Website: bh-photo
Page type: cart
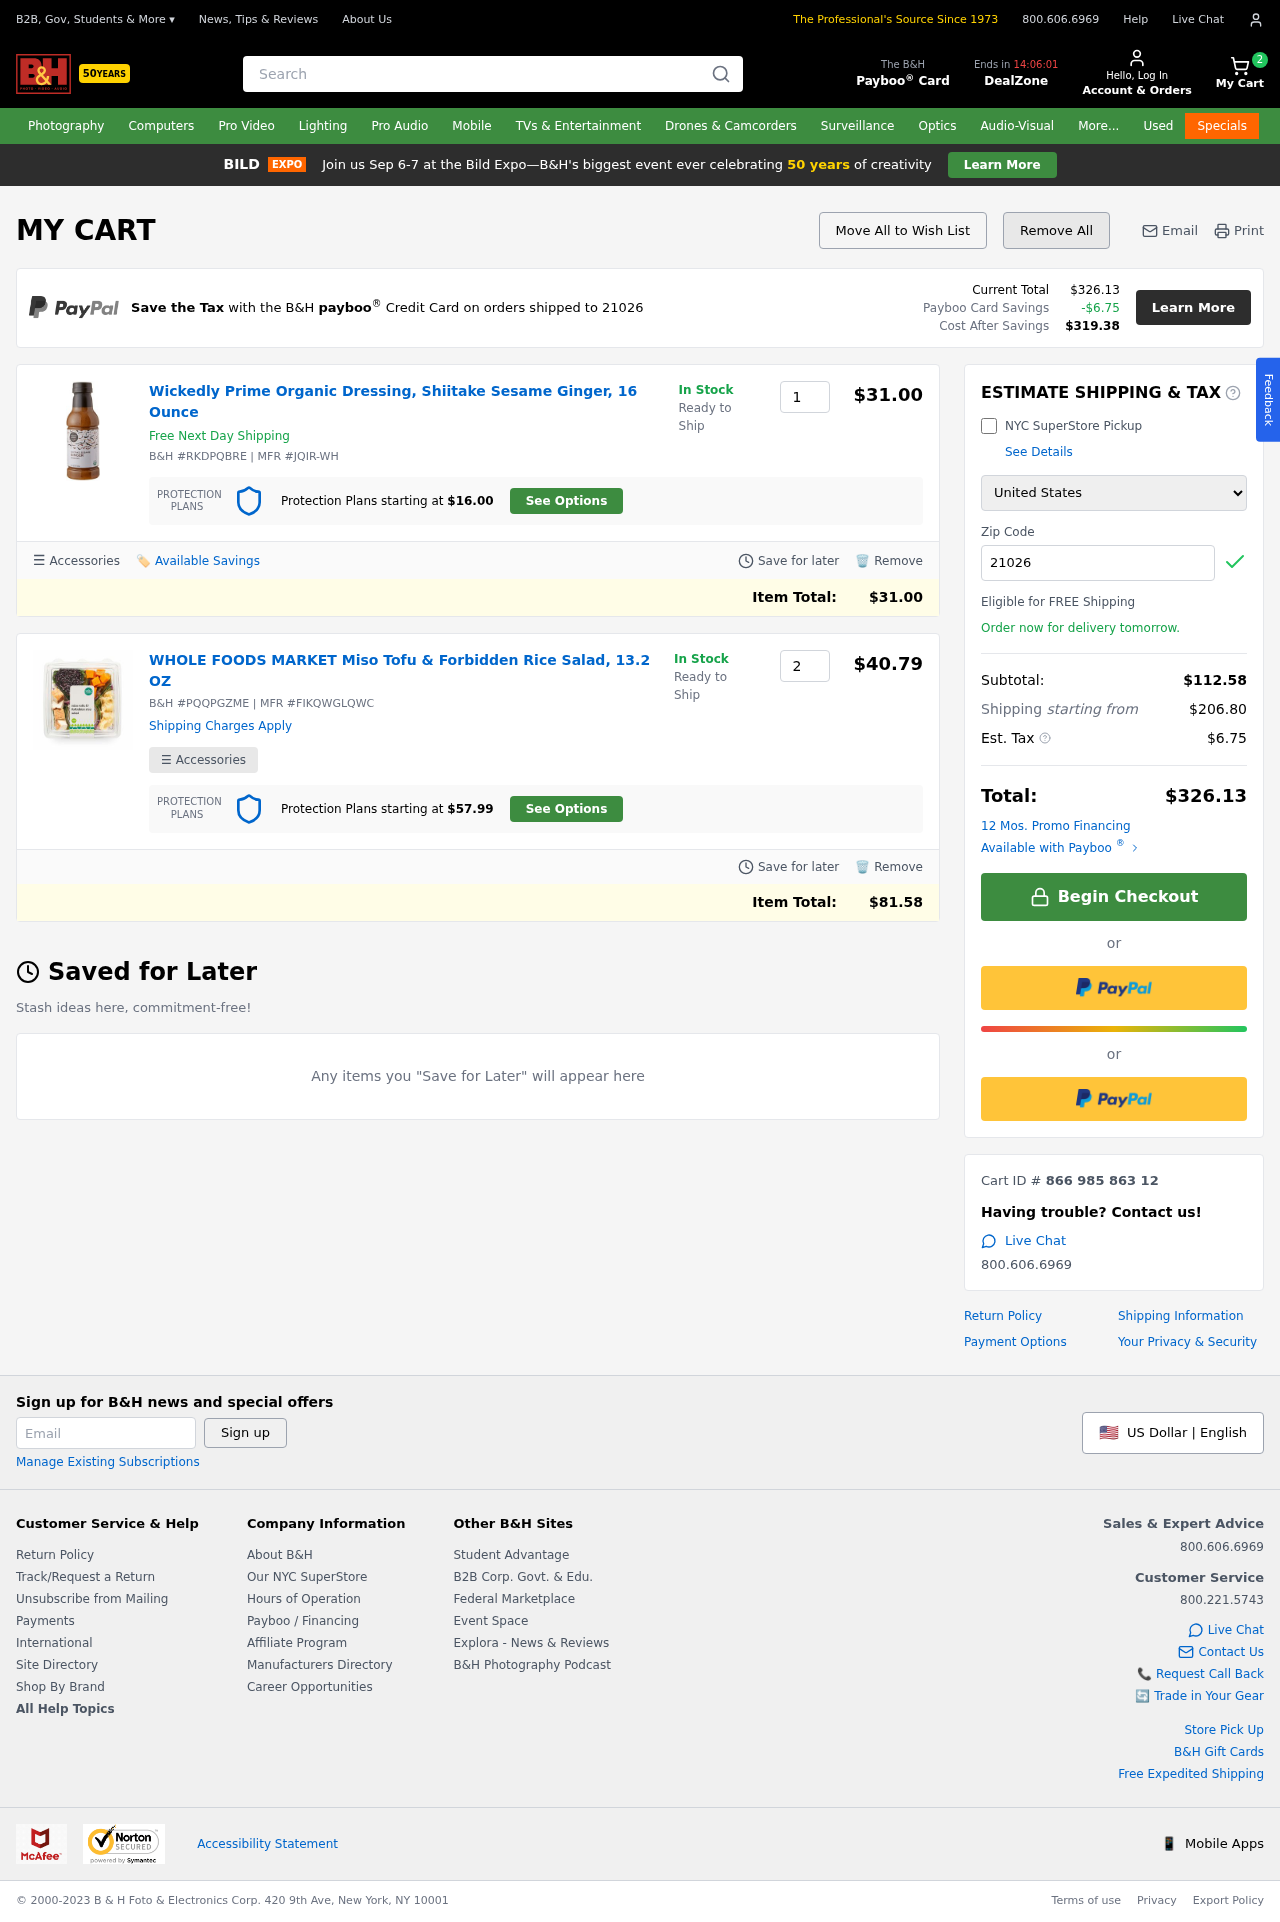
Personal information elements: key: PII_COUNTRY
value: United States
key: PII_POSTCODE
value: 21026
Product elements: key: PRODUCT1_NAME
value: Wickedly Prime Organic Dressing, Shiitake Sesame Ginger, 16 Ounce
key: PRODUCT1_PRICE
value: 31
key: PRODUCT1_QUANTITY
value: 1
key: PRODUCT2_NAME
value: WHOLE FOODS MARKET Miso Tofu & Forbidden Rice Salad, 13.2 OZ
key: PRODUCT2_PRICE
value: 40.79
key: PRODUCT2_QUANTITY
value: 2
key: PRODUCT1_ITEM_TOTAL
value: $31.00
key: PRODUCT2_ITEM_TOTAL
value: $81.58
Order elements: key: ORDER_NUM_ITEMS
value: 2
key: ORDER_TOTAL
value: $326.13
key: ORDER_TAX
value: -$6.75
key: ORDER_TAX
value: $6.75
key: ORDER_TOTAL_AFTER_SAVINGS
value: $319.38
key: ORDER_SUBTOTAL
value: $112.58
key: ORDER_SHIPPING_COST
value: $206.80
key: ORDER_ID
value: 866 985 863 12
Search elements: key: HEADER_SEARCH
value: Search